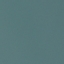
Land use / land cover class: SeaLake